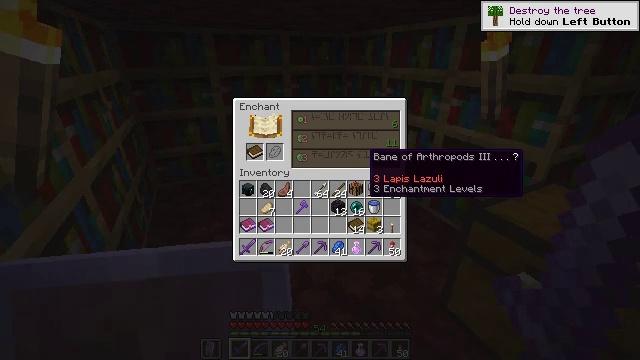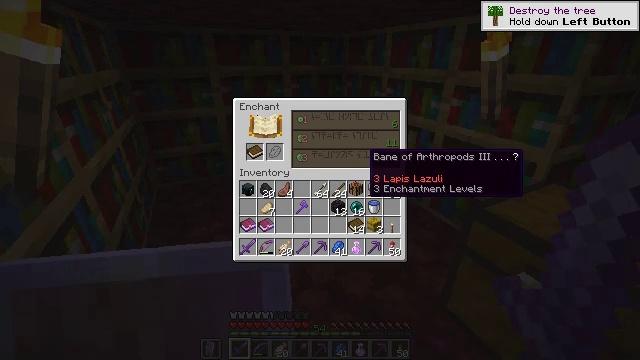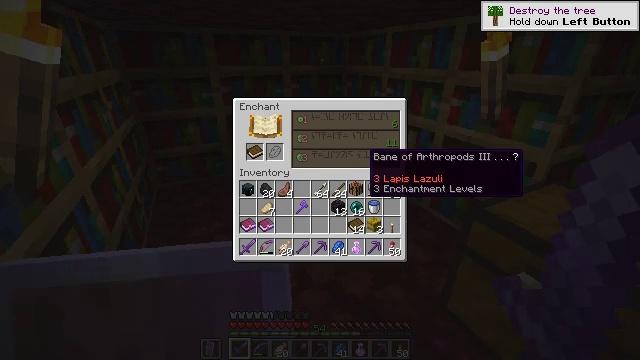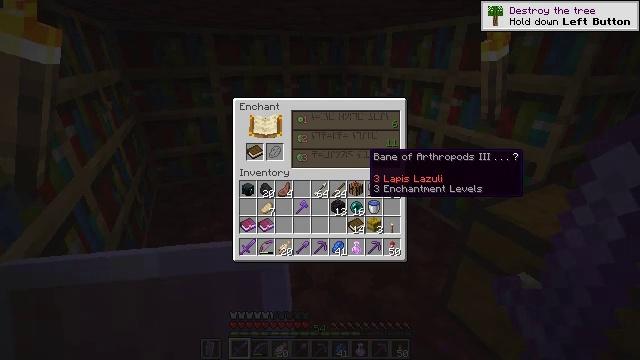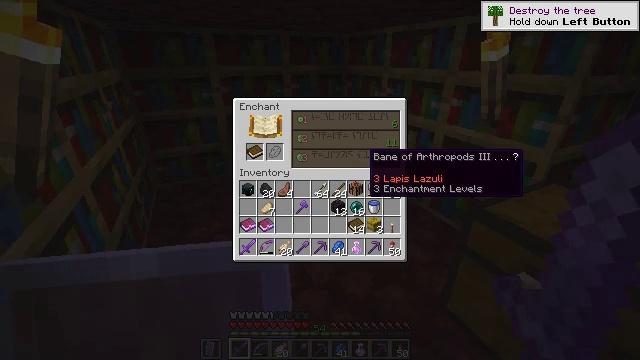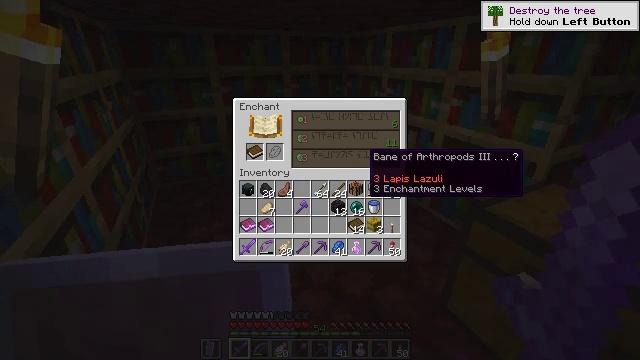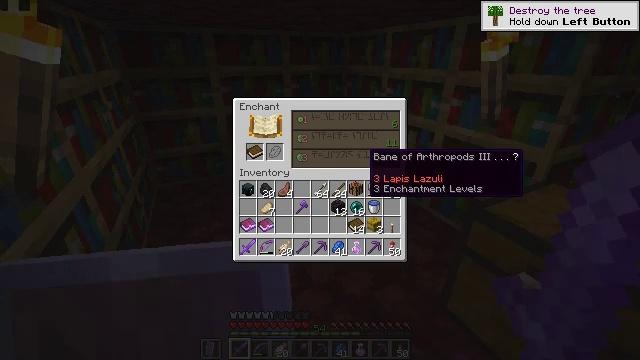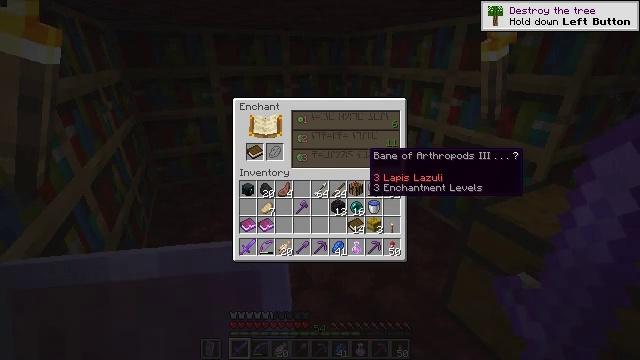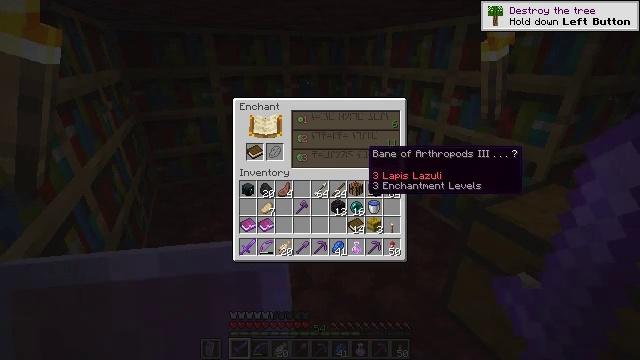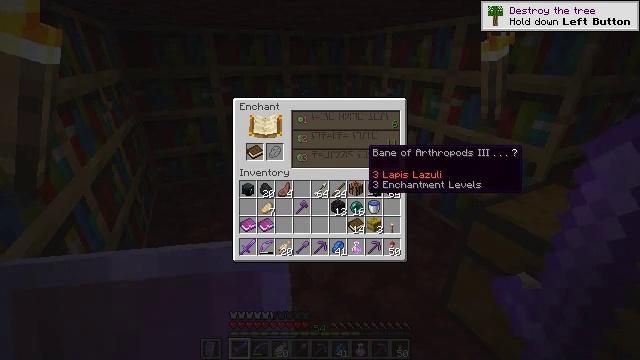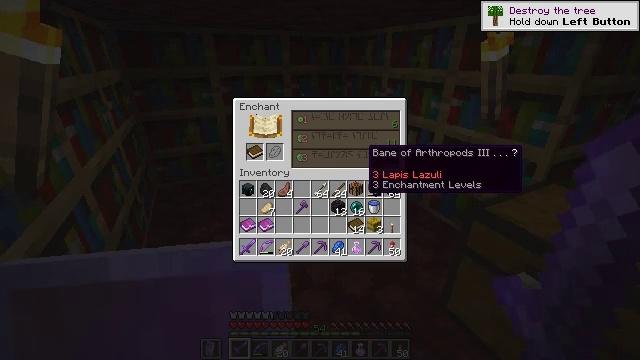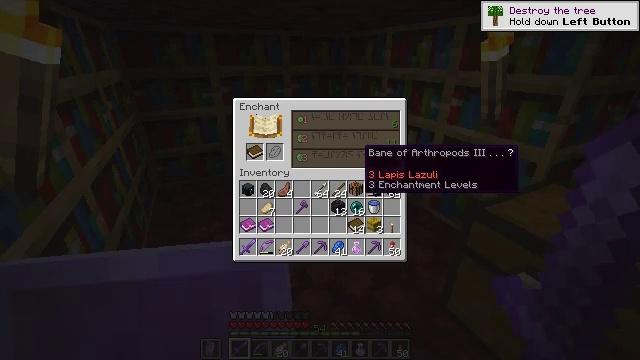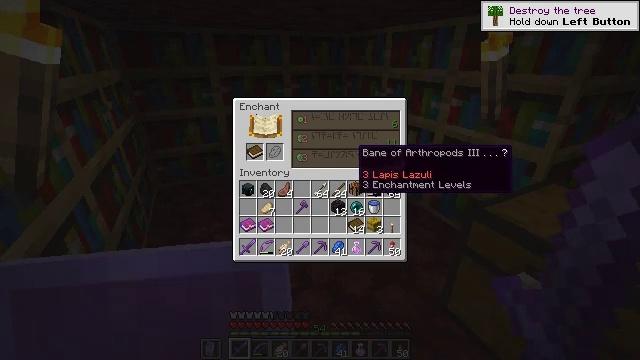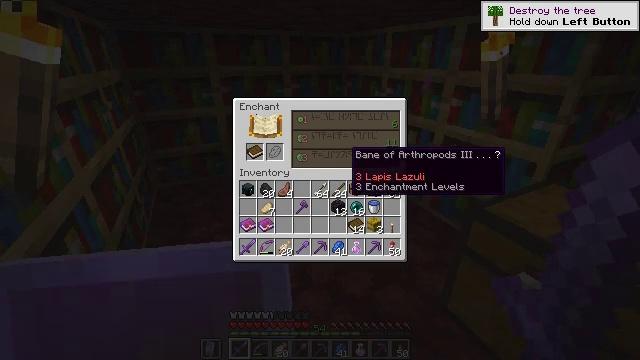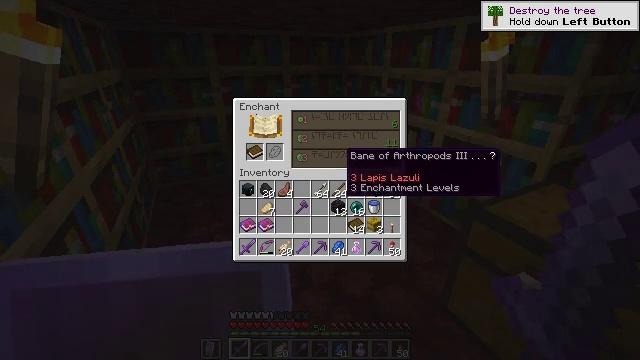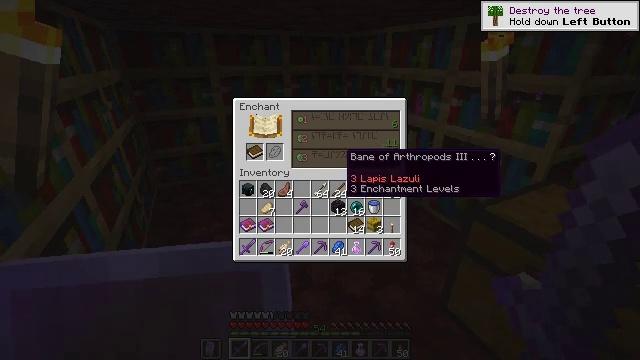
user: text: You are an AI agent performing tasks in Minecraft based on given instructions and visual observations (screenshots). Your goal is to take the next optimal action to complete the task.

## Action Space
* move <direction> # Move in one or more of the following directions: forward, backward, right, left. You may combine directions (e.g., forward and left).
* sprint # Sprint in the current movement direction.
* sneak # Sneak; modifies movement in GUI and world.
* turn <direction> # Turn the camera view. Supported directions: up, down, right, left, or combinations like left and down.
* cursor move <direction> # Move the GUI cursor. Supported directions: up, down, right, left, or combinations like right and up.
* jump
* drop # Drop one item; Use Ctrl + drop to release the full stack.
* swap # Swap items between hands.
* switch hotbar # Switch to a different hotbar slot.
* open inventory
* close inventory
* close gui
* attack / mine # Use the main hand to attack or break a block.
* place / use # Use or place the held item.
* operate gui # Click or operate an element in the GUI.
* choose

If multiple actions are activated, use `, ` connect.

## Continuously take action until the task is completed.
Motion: motion action
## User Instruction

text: Defeat an enderman.
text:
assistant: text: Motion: no_op
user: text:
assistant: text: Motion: no_op
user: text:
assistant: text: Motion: no_op
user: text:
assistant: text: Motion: no_op
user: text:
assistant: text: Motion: no_op
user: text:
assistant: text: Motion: no_op
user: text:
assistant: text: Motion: no_op
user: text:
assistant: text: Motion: no_op
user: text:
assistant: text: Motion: no_op
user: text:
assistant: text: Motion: no_op
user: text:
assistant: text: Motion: no_op
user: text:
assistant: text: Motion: no_op
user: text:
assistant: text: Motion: turn left
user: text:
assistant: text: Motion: no_op
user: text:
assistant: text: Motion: no_op
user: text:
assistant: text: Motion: no_op
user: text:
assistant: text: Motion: no_op
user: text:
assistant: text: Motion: turn down
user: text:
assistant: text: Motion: turn down
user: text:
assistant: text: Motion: turn down
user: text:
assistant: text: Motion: sneak
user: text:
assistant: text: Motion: sneak
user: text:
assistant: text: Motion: sneak
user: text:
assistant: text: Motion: sneak
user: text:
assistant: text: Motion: sneak
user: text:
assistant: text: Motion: sneak
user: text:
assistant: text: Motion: sneak
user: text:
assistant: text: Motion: sneak, attack / mine
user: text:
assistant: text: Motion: sneak, attack / mine
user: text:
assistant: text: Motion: sneak, attack / mine